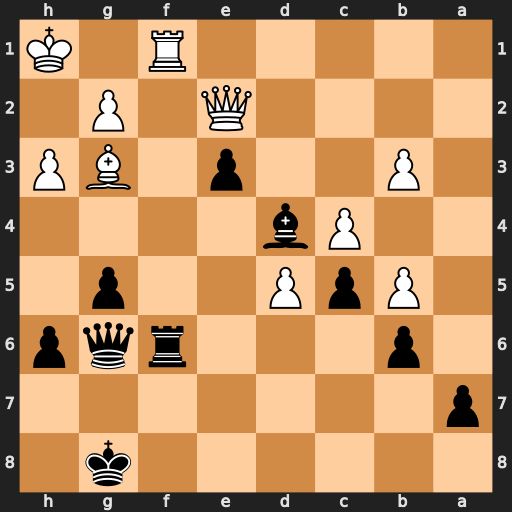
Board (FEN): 6k1/p7/1p3rqp/1PpP2p1/2Pb4/1P2p1BP/4Q1P1/5R1K
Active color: b
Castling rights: -
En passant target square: -
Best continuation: Rxf1+ Qxf1 Qc2 Be1 Qd1 Kh2 Be5+